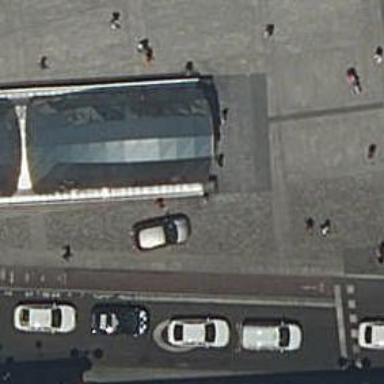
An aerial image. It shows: Subway entrance.